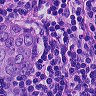
Metastatic tissue present: yes